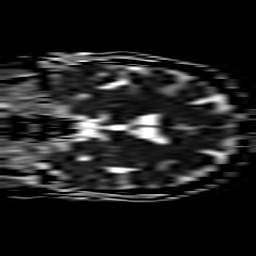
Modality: ADC
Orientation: coronal
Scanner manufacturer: philips
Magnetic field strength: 3 T
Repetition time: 3.332 s
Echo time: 0.076 s